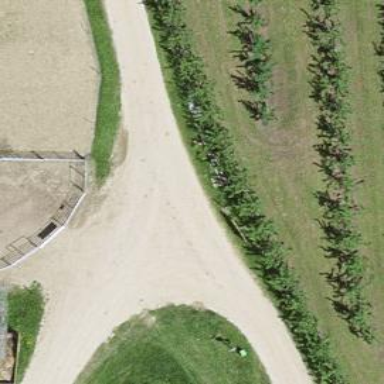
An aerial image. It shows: Gravel track with Grade 3 quality.